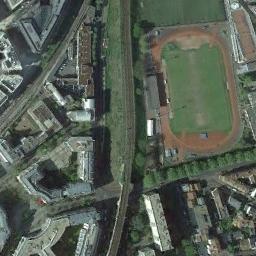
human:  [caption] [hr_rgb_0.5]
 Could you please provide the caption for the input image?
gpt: There are many buildings next to the ground track field .

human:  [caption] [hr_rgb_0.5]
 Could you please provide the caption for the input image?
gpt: The ground track field is surrounded by some buildings and a freeway is next to the ground track field .

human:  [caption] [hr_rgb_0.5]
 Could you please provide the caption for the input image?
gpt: There is a track with a red track on the right .

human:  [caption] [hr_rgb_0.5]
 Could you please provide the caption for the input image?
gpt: The track and field is built in the middle of the residential area, Next to the road and vegetation .

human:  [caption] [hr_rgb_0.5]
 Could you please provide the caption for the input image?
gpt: A ground track field with a red track beside a freeway .